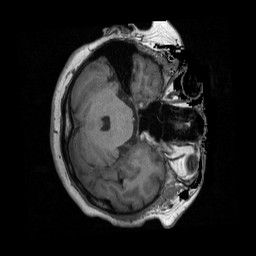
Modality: T1w
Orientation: axial
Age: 57
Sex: female
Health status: ill
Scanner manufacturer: siemens
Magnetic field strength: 3 T
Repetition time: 1.9 s
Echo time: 0.00247 s